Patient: sex M, age 71
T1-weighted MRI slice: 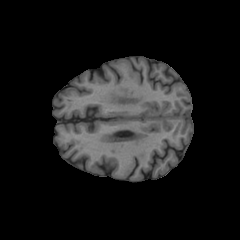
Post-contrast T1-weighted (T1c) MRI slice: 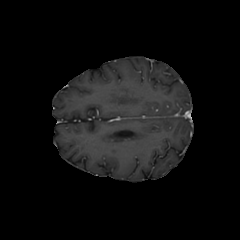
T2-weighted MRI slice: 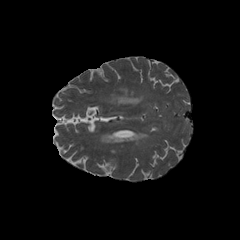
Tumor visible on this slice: yes
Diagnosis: Astrocytoma, IDH-wildtype
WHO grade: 2